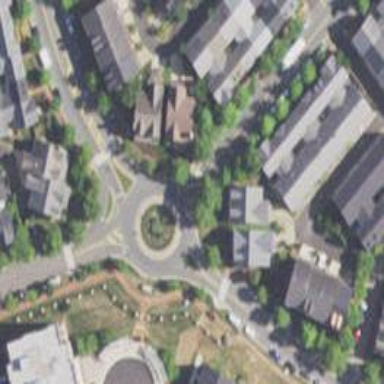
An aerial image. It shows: Tertiary road with asphalt surface leading to roundabout.